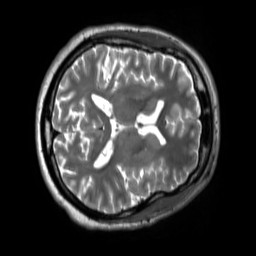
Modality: T2w
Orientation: axial
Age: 45
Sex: male
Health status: ill
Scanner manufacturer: siemens
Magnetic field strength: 3 T
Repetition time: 2.8 s
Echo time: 0.326 s